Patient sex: M
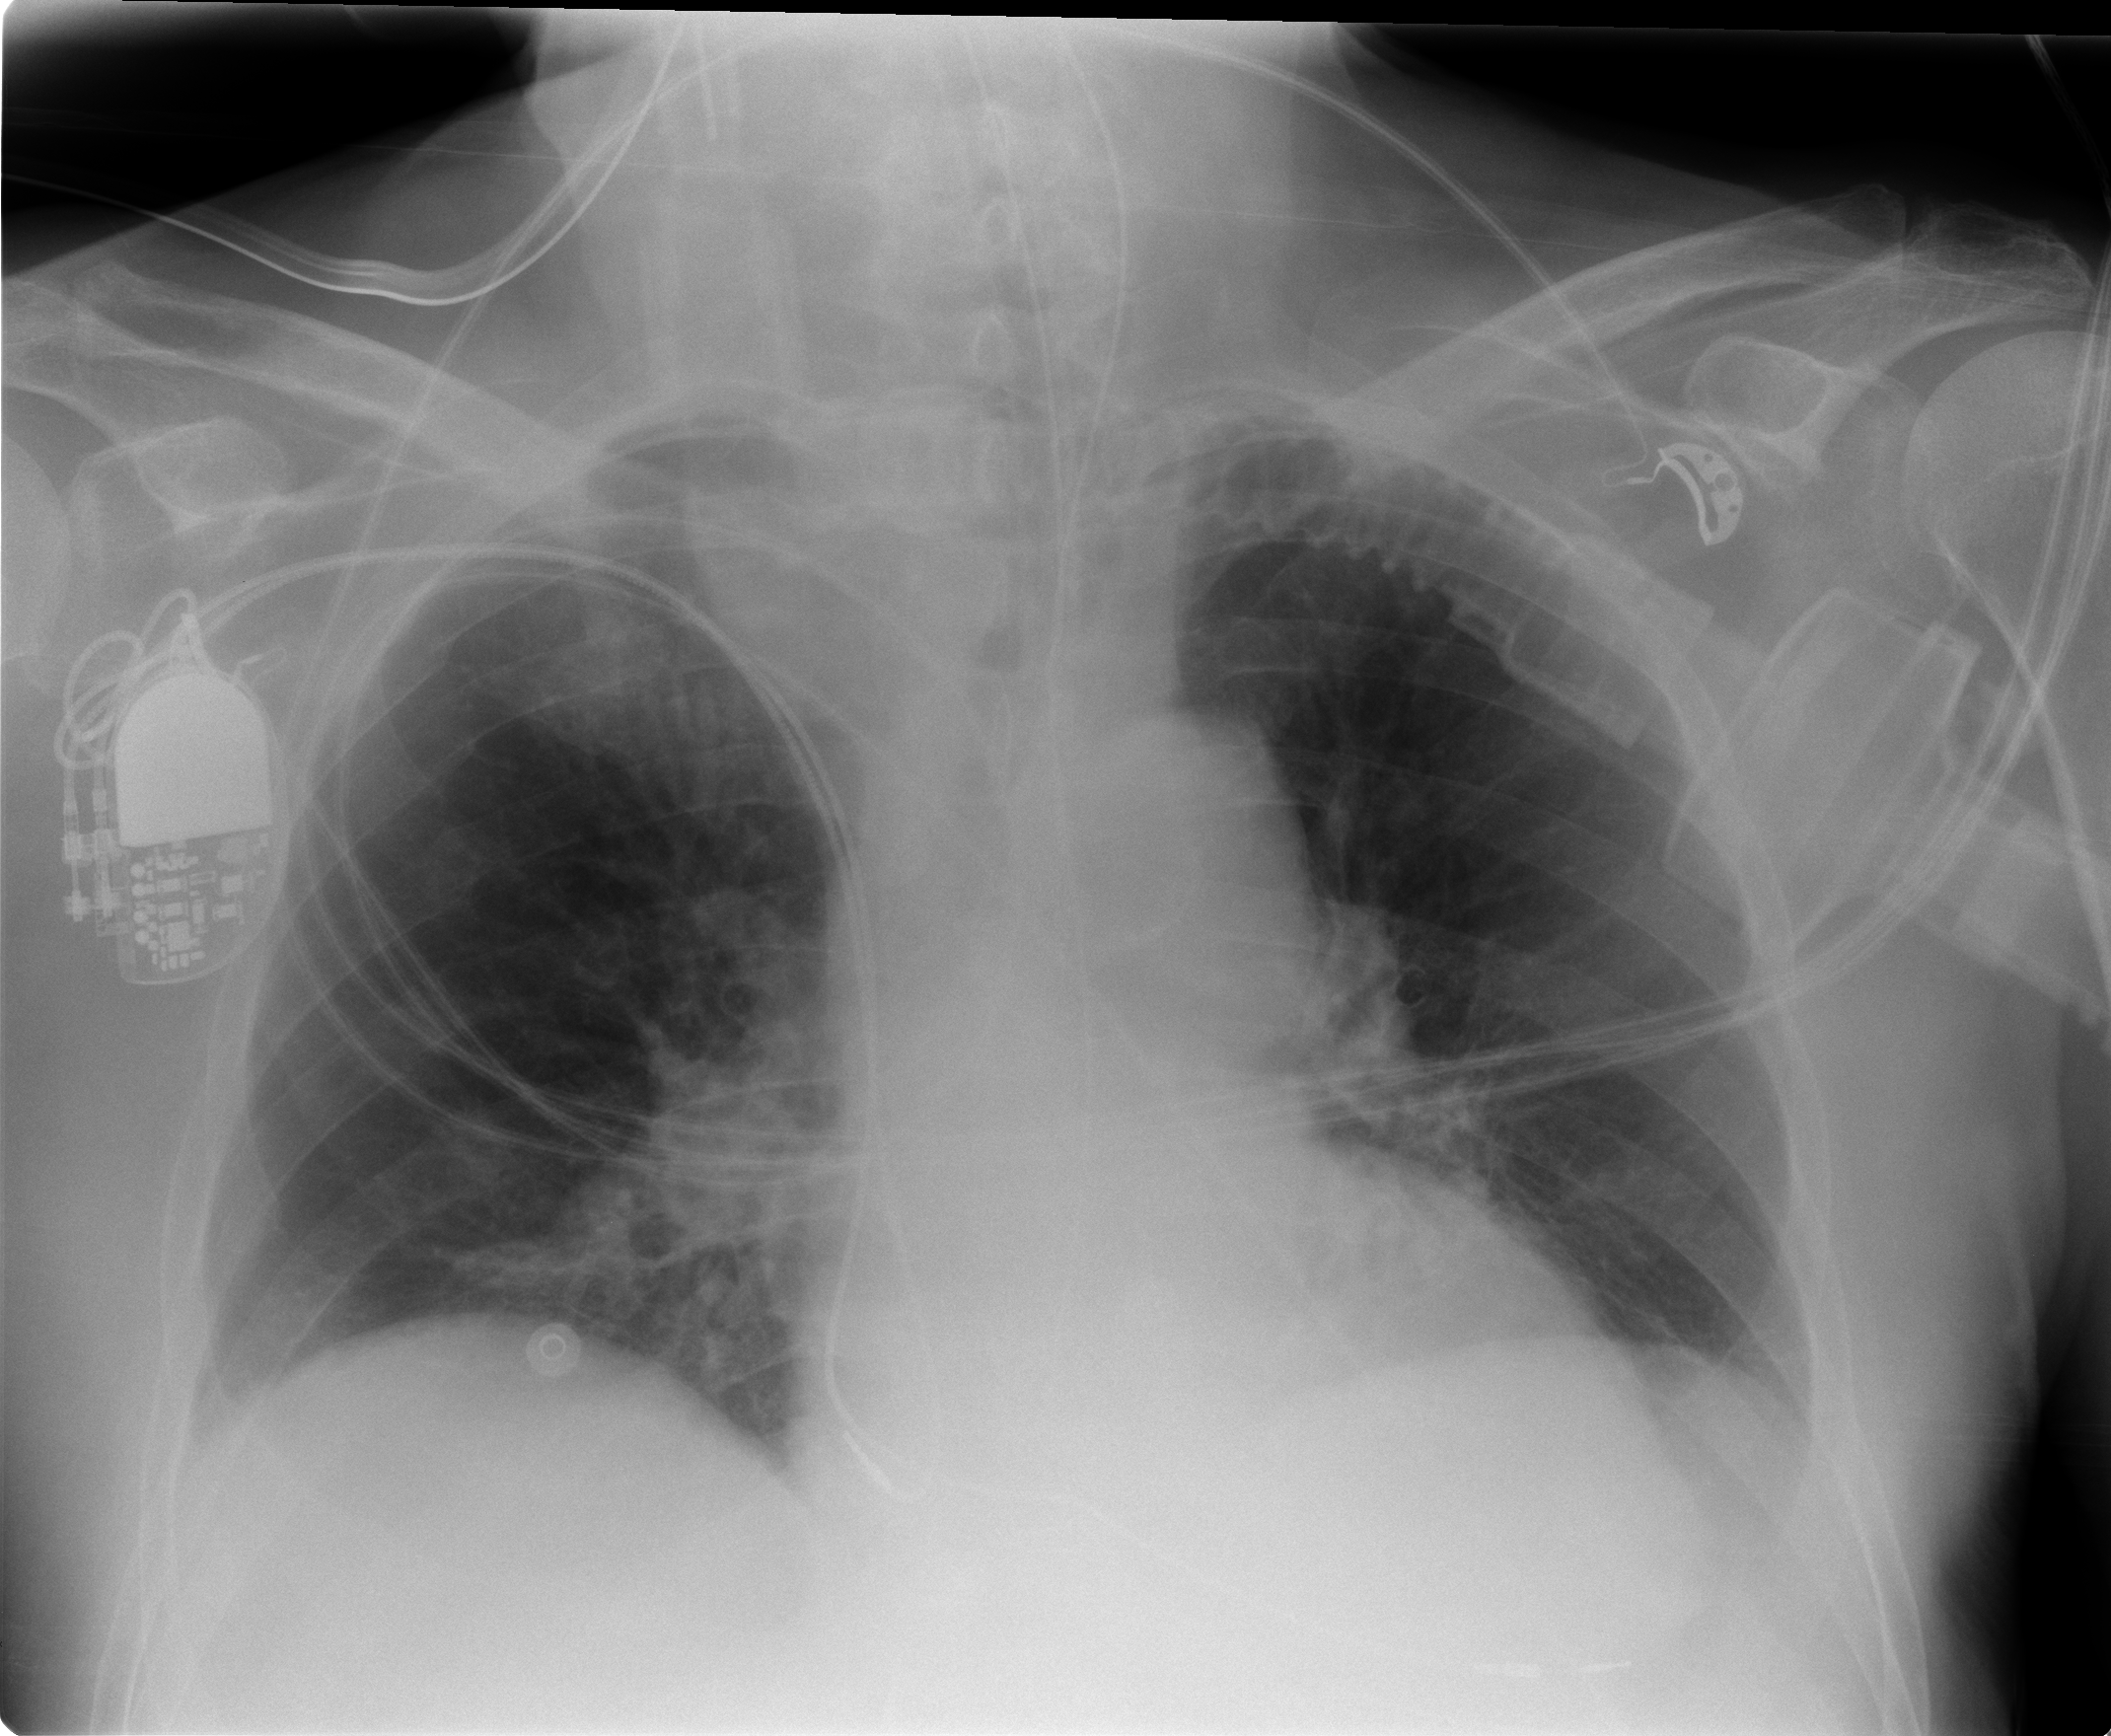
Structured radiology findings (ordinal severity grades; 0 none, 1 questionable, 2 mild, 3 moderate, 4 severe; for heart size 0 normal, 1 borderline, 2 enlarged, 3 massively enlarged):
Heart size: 0
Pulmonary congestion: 0
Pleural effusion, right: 0
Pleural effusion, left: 0
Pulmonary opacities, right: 0
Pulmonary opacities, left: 0
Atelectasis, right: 1
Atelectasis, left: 1